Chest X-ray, PA view. Patient: 57 years old, sex M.
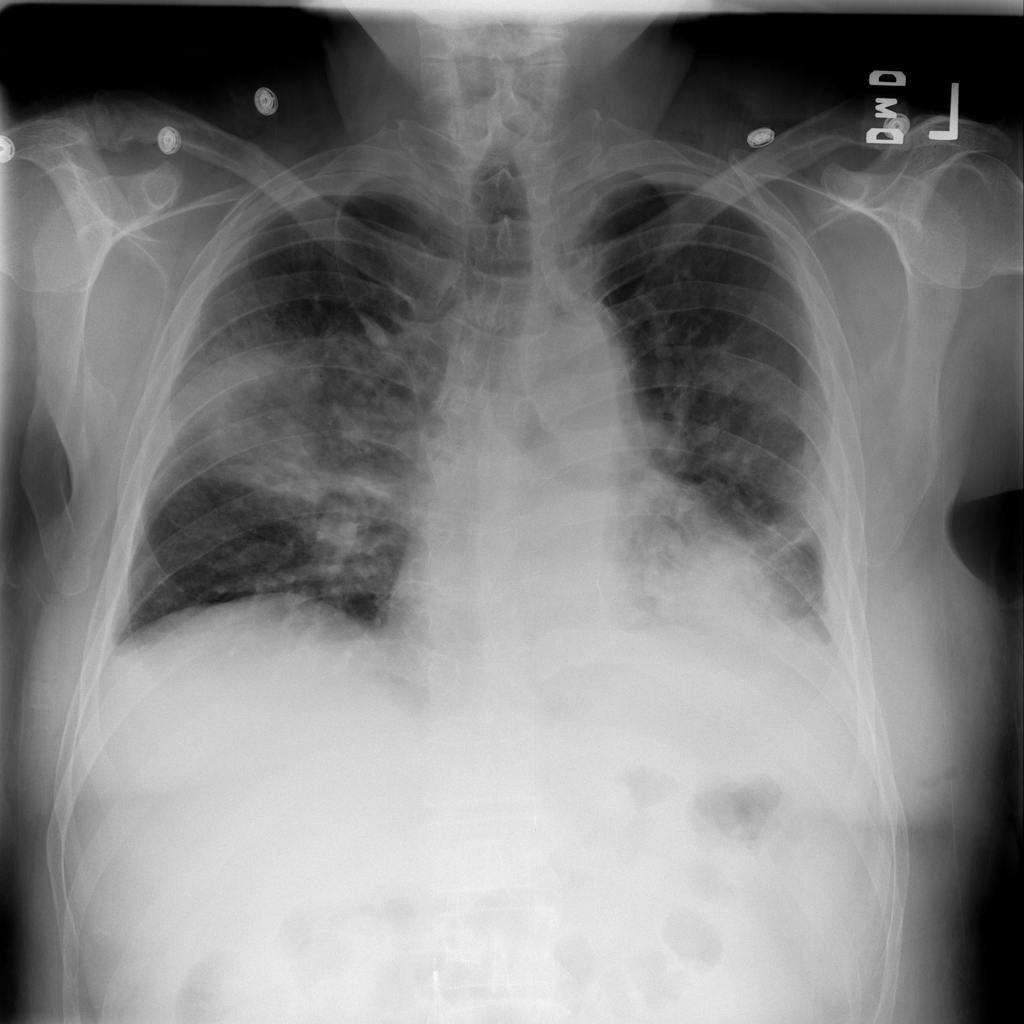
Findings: Consolidation, Pleural_Thickening